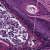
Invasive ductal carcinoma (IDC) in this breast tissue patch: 0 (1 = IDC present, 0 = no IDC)